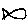
Label: fish